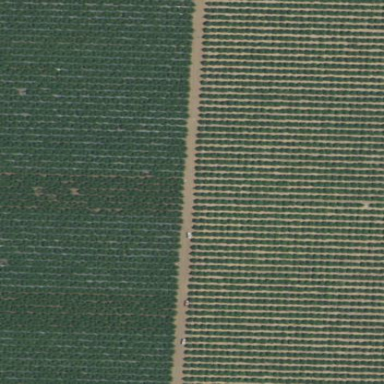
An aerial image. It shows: Orchard with nectarine trees.